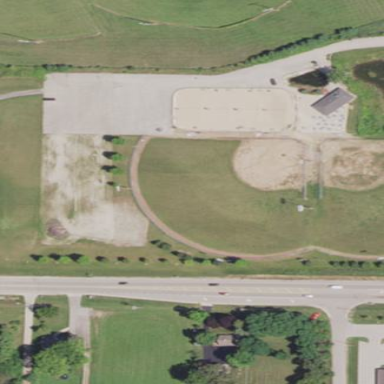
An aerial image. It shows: Baseball pitch for leisure land activities.